Question: I'd like to create a row of divs that each have a background color with a bit more opacity than the previous. Creating a sort of gradient.

To generate a different opacity for each div, I created a variable that uses the ID of said div. But this has not resulted into anything useful. Taking on too much without knowing all the basics, sadly.
'''
$(document).ready(function(){
$("div").each(function(index, value) {
var ids = $(this).attr('id');
var opa = ids/10
$("div").css("background-color", "rgba(255, 255, 255, "+opa+")");
});
});
'''
Thanks for the help!
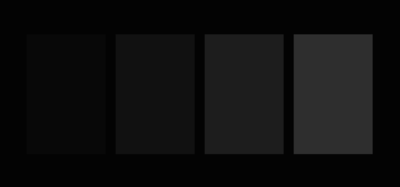
Answer: You're almost there! The '$("div")' when assigning the background-color should be '$(this)' as you don't want to set it on all elements but only on the current one.
'''
$(function(){
$("div").each(function(index, value) {
var ids = $(this).attr('id');
var opa = ids/10;
$(this).css("background-color", "rgba(255,255,255, "+opa+")");
});
});
'''
'''
body {
background-color: #000;
}
.box {
display: inline-block;
width: 50px;
height: 100px;
}
'''
'''
<script src="//code.jquery.com/jquery-1.11.0.min.js"></script>
<div class="box" id="1"></div>
<div class="box" id="2"></div>
<div class="box" id="3"></div>
<div class="box" id="4"></div>
'''